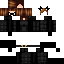
A male human skin with dark skin, wearing brown long hair dressed in a blue hoodie and black pants, featuring a closed mouth.